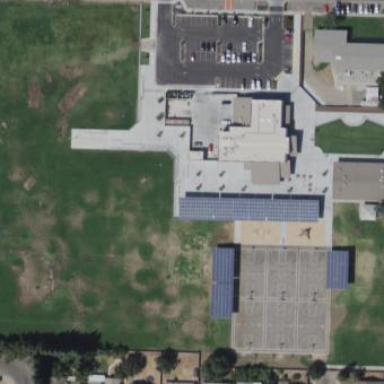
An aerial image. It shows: School.